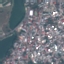
Land use / land cover class: Residential